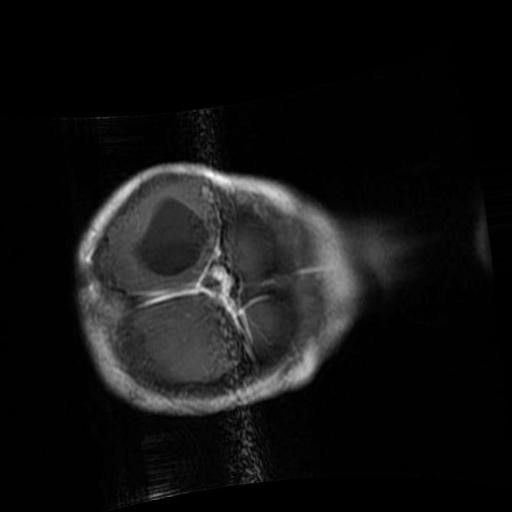
Label: brain_glioma